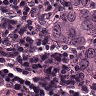
Metastatic tissue present: no